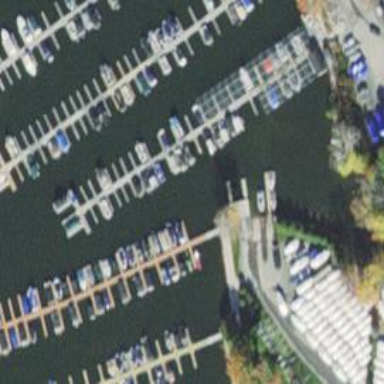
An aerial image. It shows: Man-made pier.